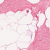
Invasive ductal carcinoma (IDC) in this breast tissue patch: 0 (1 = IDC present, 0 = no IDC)